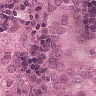
Metastatic tissue present: yes